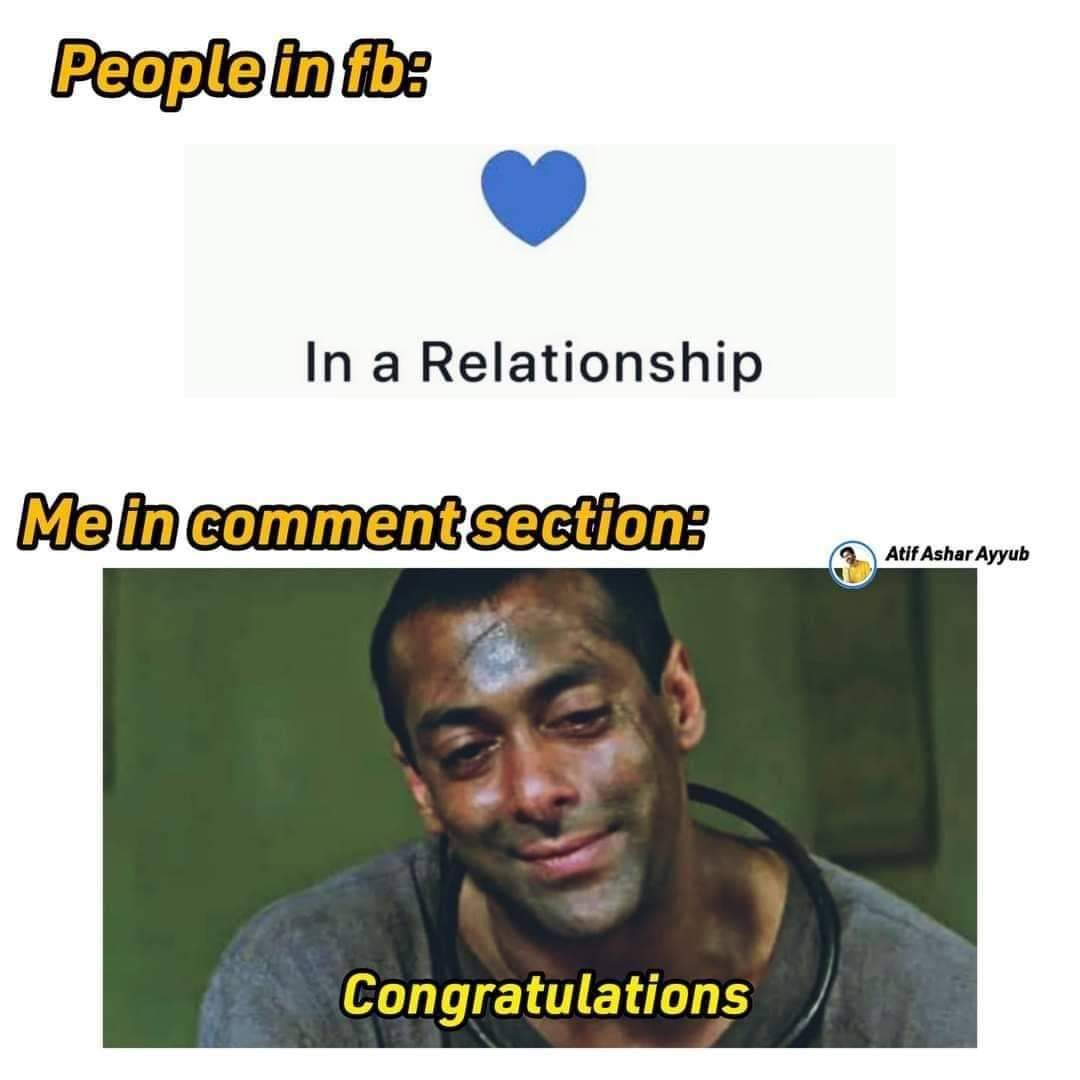
Caption: People in fb:    In a Relationship      Me in comment section:     Congratulations
Label: non-hate